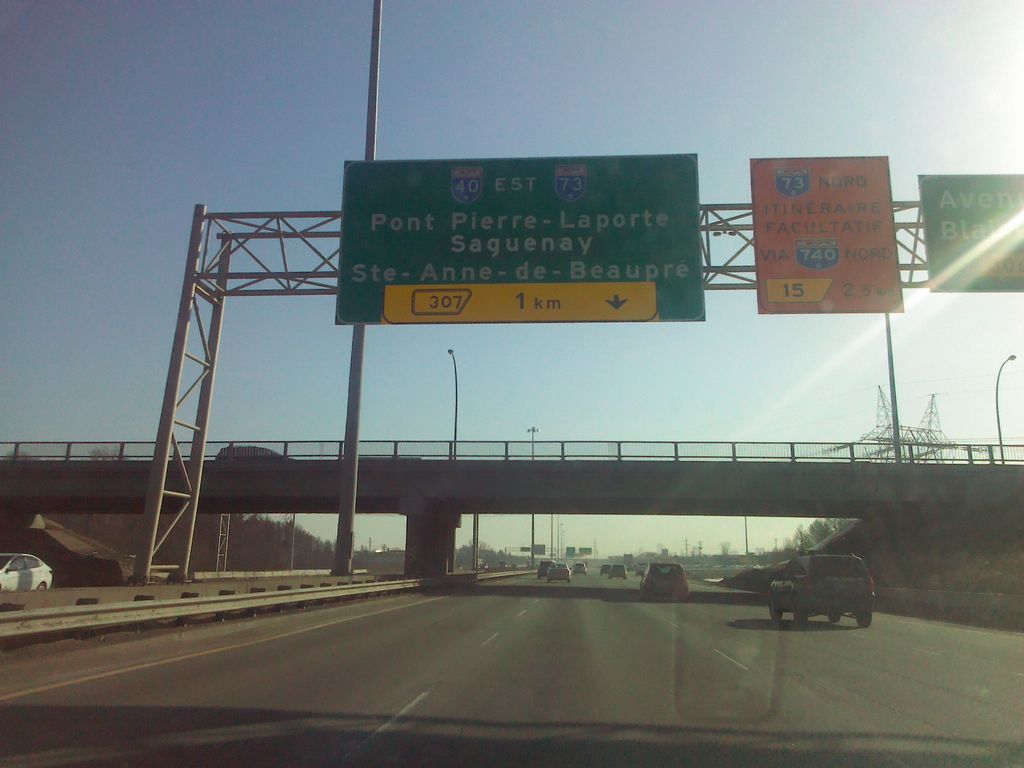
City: quebec_city